Question: I have for example the following matrix B which is stored in COO and CSR format (retrieved from the non-symetric example <URL>?
Any or based suggestions are highly appreciated.
PS: Code to construct a sparse matrix and get the 'CSR' coordinates can be found for example in the answer of <URL> post.

'''
row_index col_index value columns row_index value
1 1 1 0 0 1
1 2 -1 1 3 -1
1 3 -3 3 5 -3
2 1 -2 0 8 -2
2 2 5 1 11 5
3 3 4 2 13 4
3 4 6 3 6
3 5 4 4 4
4 1 -4 0 -4
4 3 2 2 2
4 4 7 3 7
5 2 8 1 8
5 5 -5 4 -5
'''
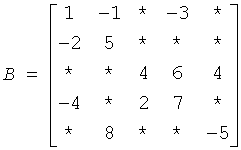
Answer: For COO its pretty simple:
'''
struct MatrixEntry {
size_t row;
size_t col;
int value;
};
std::vector<MatrixEntry> matrix = {
{ 1, 1, 1 },
{ 1, 2, -1 },
{ 1, 3, -3 },
{ 2, 1, -2 },
{ 2, 2, 5 },
{ 3, 3, 4 },
{ 3, 4, 6 },
{ 3, 5, 4 },
{ 4, 1, -4 },
{ 4, 3, 2 },
{ 4, 4, 7 },
{ 5, 2, 8 },
{ 5, 5, -5 },
};
std::vector<int> sum(5);
for (const auto& e : matrix) {
sum[e.row-1] += e.value;
}
'''
and for large matrixes you can just split up the for loop into multiple smaller ranges and add the results at the end.
If you only need the sum of each row (and not columwise) CSR is also straight forward (and even more efficient):
'''
std::vector<int> row_idx = { 0, 3, 5, 8, 11, 13 };
std::vector<int> value = { 1, -1, -3, -2, 5, 4, 6, 4, -4, 2, 7, 8, -5 };
std::vector<int> sum(5);
for(size_t i = 0; i < row_idx.size()-1; ++i) {
sum[i] = std::accumulate(value.begin() + row_idx[i], value.begin() + row_idx[i + 1], 0);
}
'''
Again, for parallelism you can simply split up the loop.